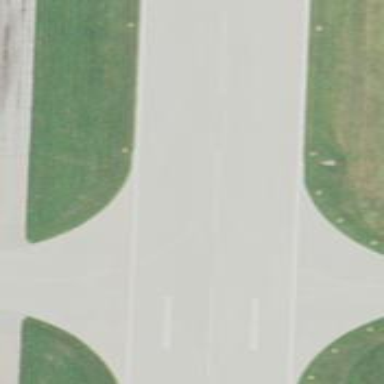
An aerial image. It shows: Image of taxiway at airport.